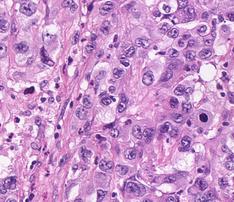
Tumor epithelial tissue: yes
Tumor-associated stroma tissue: yes
Normal tissue: no